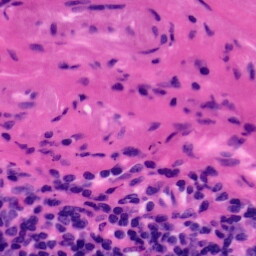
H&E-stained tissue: Tonsil